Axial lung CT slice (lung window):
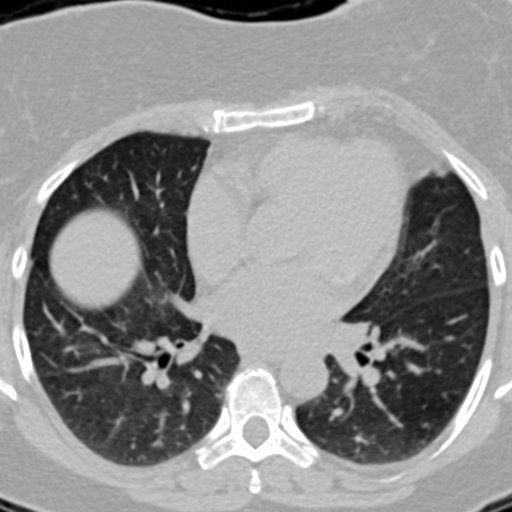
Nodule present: no